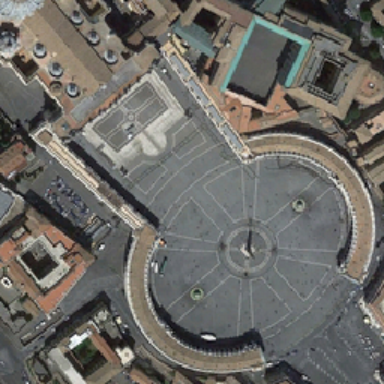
The shape of the square looks like a lantern .